Aerial crown-view tile of a tropical tree (Barro Colorado Island, Panama), acquired 20240716:
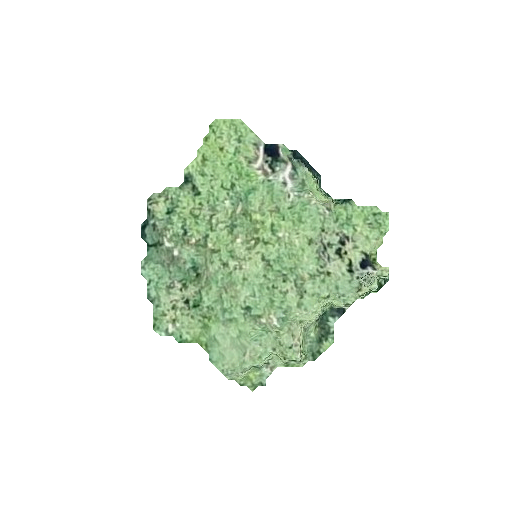
Species: Platypodium elegans
GBIF accepted scientific name: Platypodium elegans
Crown area: 66.638 m²